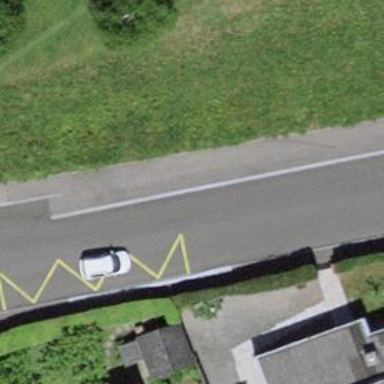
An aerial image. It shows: Bus stop equipped with public transport stop position.